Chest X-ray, PA view. Patient: 67 years old, sex M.
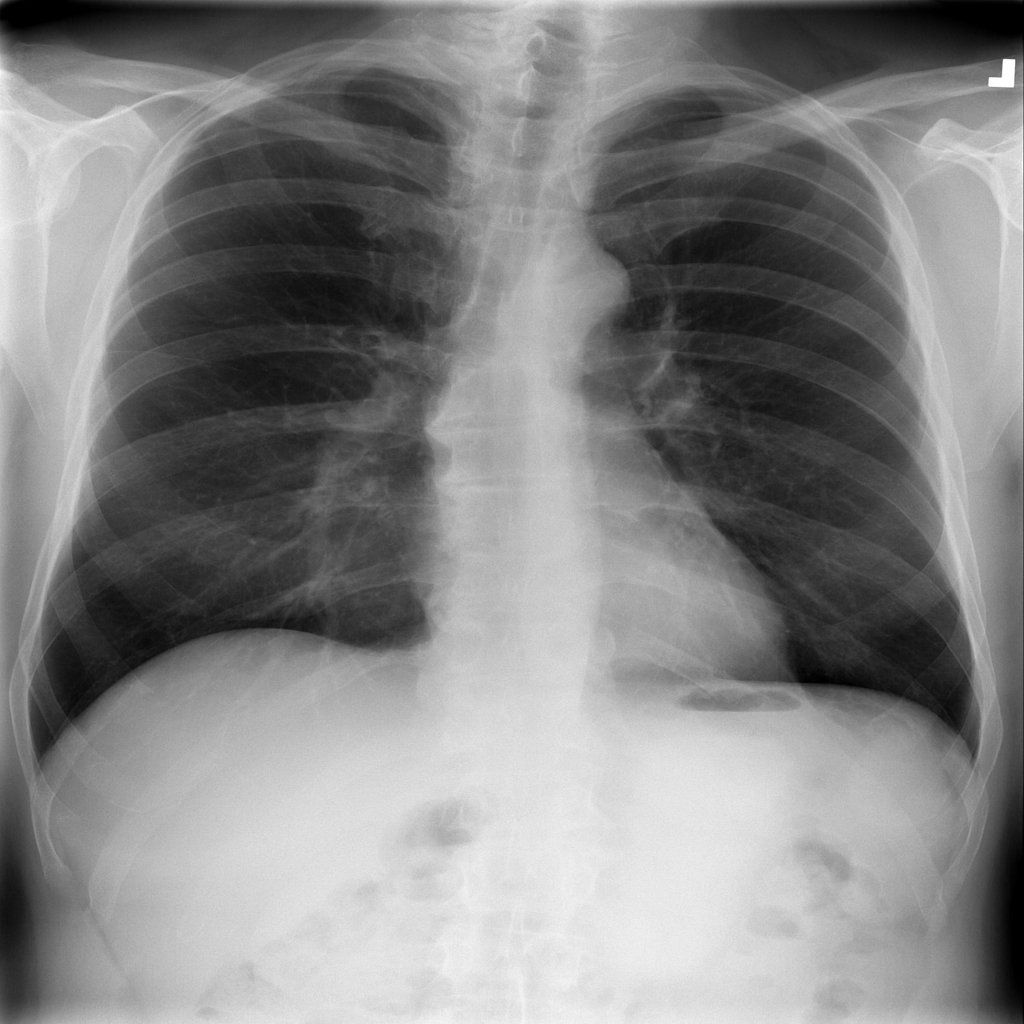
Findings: No Finding